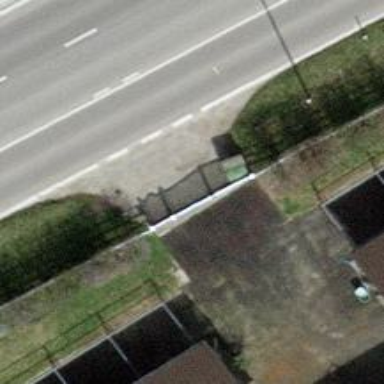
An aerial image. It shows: Gate.